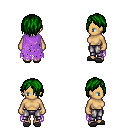
a pixel art fantasy rpg character, female body template, human, tanned skin, maroon tattered cape, metal pants, green bangs hairstyle, gray slippers, four views (front, back, left, right), 2x2 character sprite sheet, small pixel art, hard edges, no anti-aliasing